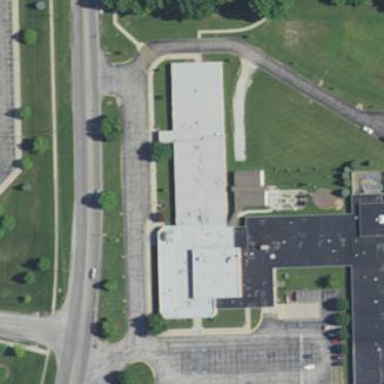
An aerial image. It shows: Building.